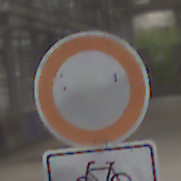
Verkehrszeichen: VerbotFahrzeugeAllerArt
Zusatzzeichen unten: EinspurigeFahrzeugeFrei1
Umgebung: Roofed, Special
Tageszeit: Midday
Wetter: Overcast
Licht: Natural
Jahreszeit: NotSpecified
Kontrast: LowContrast